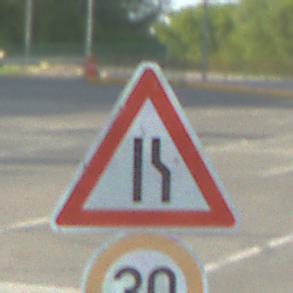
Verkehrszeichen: EinseitigVerengteFahrbahnRechts
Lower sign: Geschwindigkeit30
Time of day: MorningAfternoon
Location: Outdoor (Suburban)
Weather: PartlyCloudy
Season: NotSpecified
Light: Natural